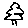
Label: tree